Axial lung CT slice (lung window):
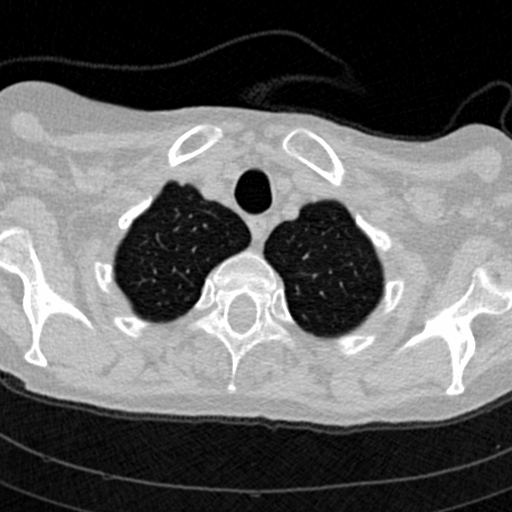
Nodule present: no